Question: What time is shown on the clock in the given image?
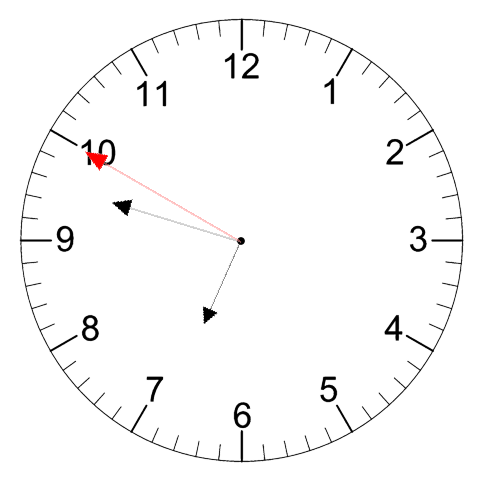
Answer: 06:47:50